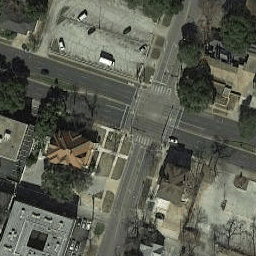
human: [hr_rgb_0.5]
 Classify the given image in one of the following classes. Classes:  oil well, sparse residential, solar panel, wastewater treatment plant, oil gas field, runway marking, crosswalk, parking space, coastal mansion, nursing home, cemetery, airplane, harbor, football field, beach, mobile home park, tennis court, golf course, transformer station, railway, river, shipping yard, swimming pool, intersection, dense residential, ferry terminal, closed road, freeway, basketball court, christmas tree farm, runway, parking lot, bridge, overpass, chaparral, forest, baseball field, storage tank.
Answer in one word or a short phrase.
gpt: intersection